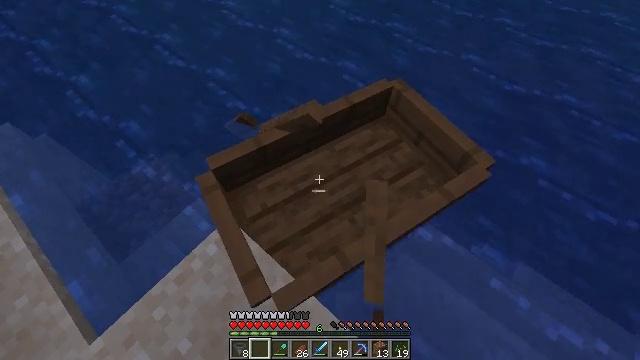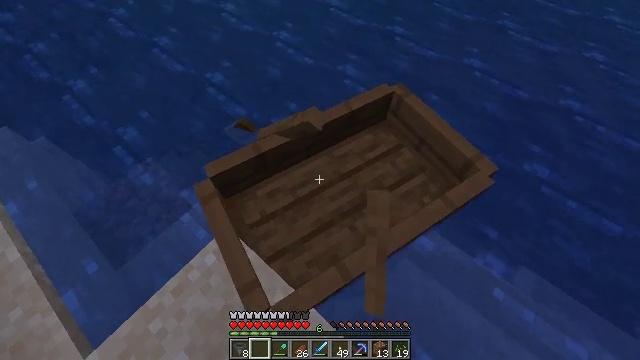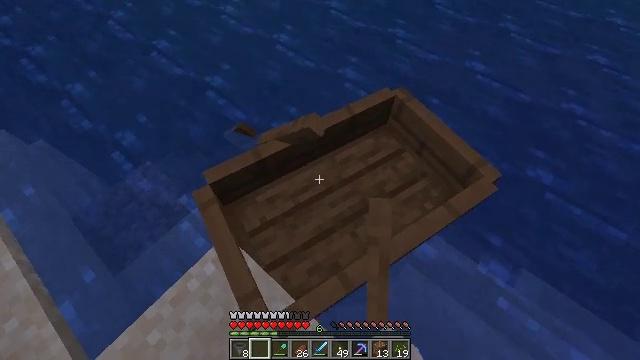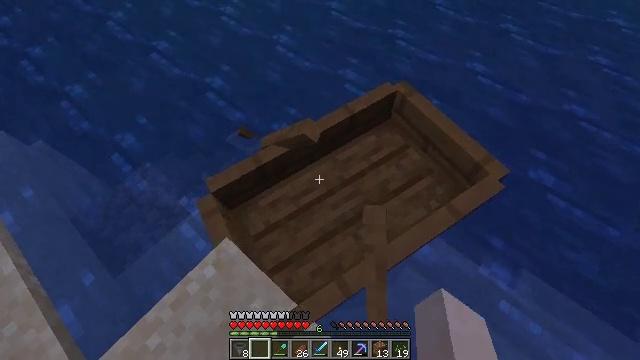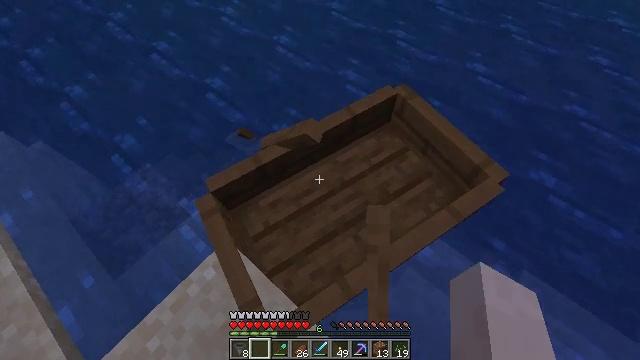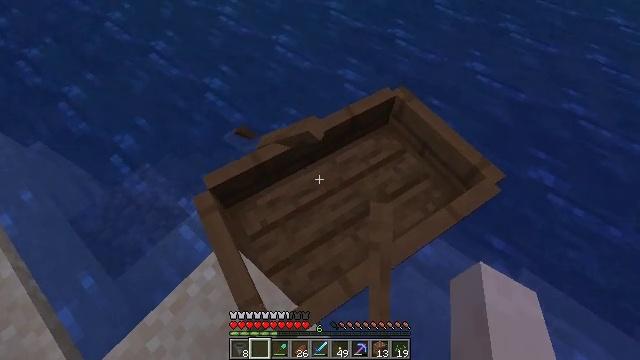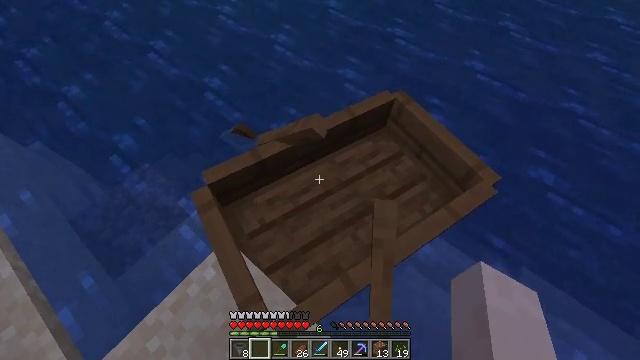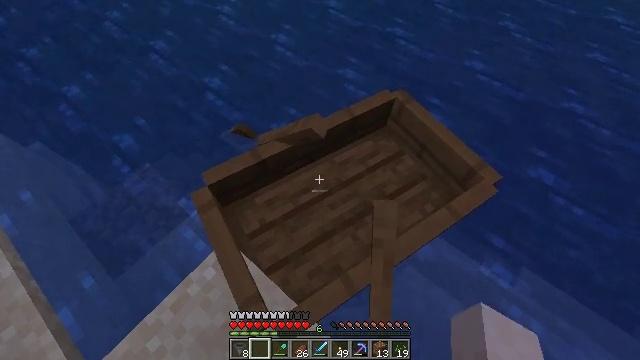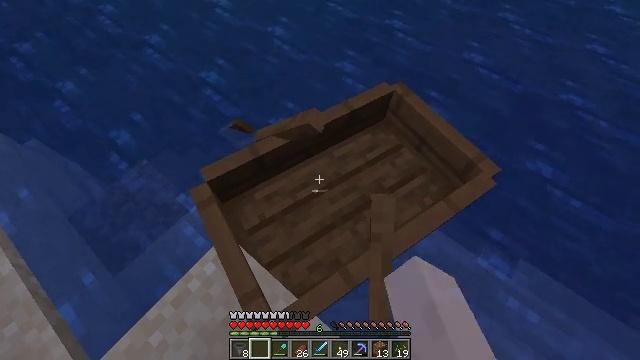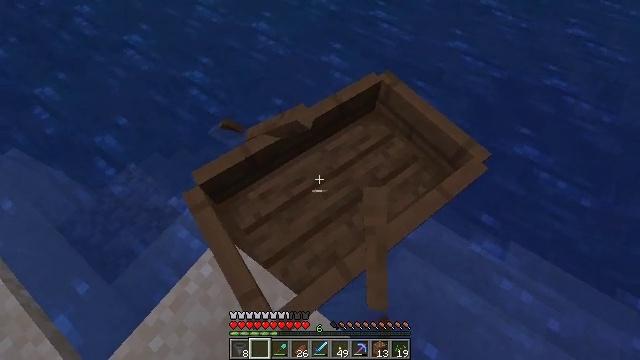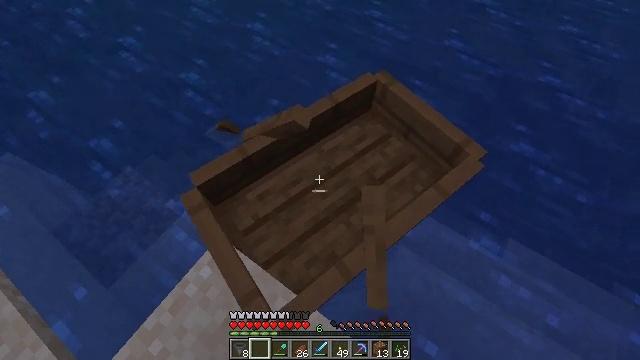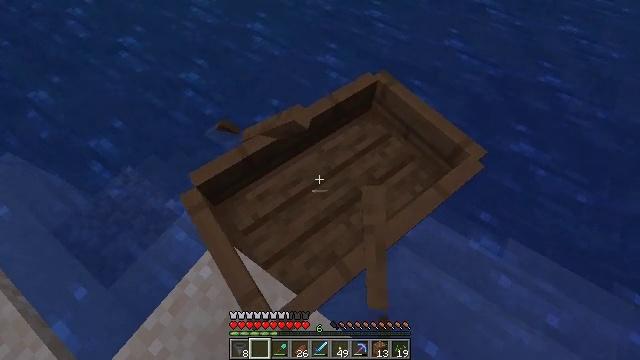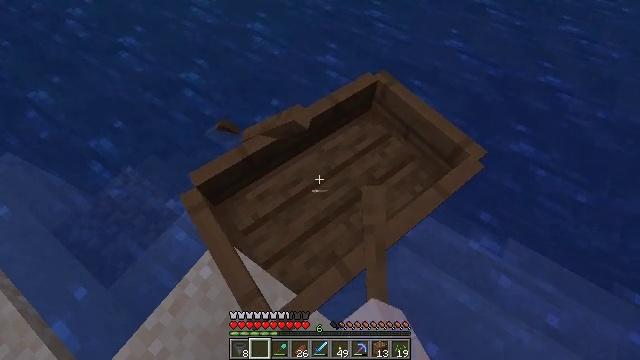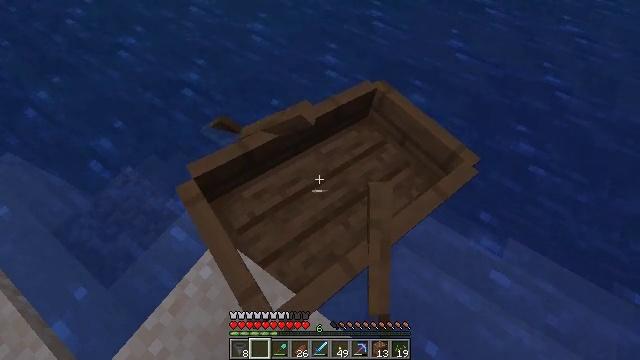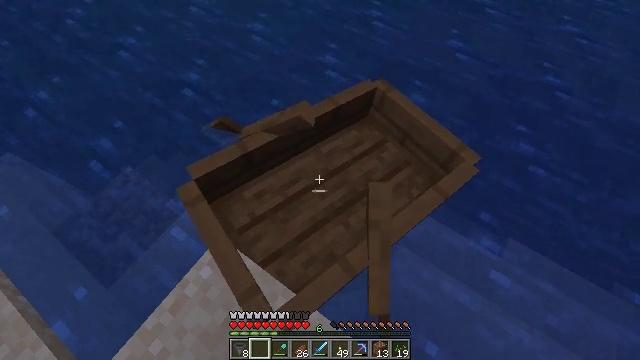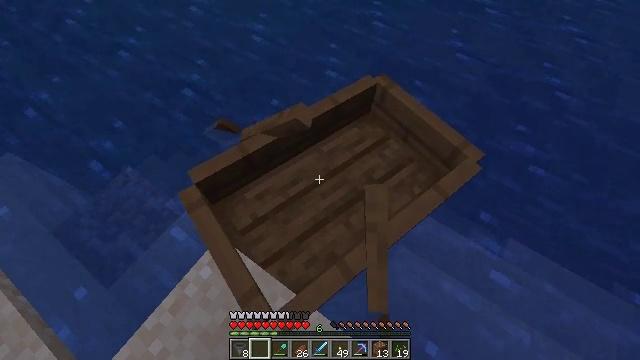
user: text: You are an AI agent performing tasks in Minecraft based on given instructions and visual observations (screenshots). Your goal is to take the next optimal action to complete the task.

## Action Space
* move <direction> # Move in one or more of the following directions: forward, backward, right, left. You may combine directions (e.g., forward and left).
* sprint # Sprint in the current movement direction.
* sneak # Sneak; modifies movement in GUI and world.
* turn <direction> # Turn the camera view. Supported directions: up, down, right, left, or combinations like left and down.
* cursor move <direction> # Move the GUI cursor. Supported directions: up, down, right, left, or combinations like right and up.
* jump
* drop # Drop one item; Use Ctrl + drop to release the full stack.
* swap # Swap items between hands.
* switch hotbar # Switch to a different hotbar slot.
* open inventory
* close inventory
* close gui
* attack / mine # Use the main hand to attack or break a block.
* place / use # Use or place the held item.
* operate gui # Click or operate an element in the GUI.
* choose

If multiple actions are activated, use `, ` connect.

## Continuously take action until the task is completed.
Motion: motion action
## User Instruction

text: Mine cactus from the desert.
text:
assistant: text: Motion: attack / mine
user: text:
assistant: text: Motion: attack / mine
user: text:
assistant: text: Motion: attack / mine
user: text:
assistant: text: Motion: attack / mine
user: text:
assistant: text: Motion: attack / mine
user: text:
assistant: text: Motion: no_op
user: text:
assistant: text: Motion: attack / mine
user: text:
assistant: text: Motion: turn down, attack / mine
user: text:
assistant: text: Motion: turn right and down, attack / mine
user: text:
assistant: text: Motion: turn right
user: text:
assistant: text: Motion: attack / mine
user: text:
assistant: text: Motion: attack / mine
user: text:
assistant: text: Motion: attack / mine
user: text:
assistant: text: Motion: attack / mine
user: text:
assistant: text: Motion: attack / mine
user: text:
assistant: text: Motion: attack / mine
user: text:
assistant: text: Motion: no_op
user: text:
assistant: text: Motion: attack / mine
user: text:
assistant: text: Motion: attack / mine
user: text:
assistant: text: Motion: attack / mine
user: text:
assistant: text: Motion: attack / mine
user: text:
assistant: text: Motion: attack / mine
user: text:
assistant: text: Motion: attack / mine
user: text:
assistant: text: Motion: attack / mine
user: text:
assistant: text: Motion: attack / mine
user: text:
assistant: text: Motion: attack / mine
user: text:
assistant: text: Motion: attack / mine
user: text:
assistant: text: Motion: attack / mine
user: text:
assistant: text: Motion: attack / mine
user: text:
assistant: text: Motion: attack / mine